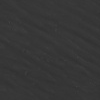
Atmospheric dust classification: not_dusty